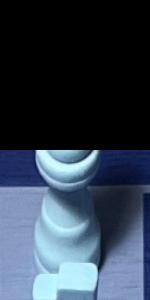
Label: Queen_White